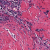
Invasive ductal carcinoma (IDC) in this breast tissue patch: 0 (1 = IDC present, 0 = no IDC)